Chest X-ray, PA view. Patient: 41 years old, sex F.
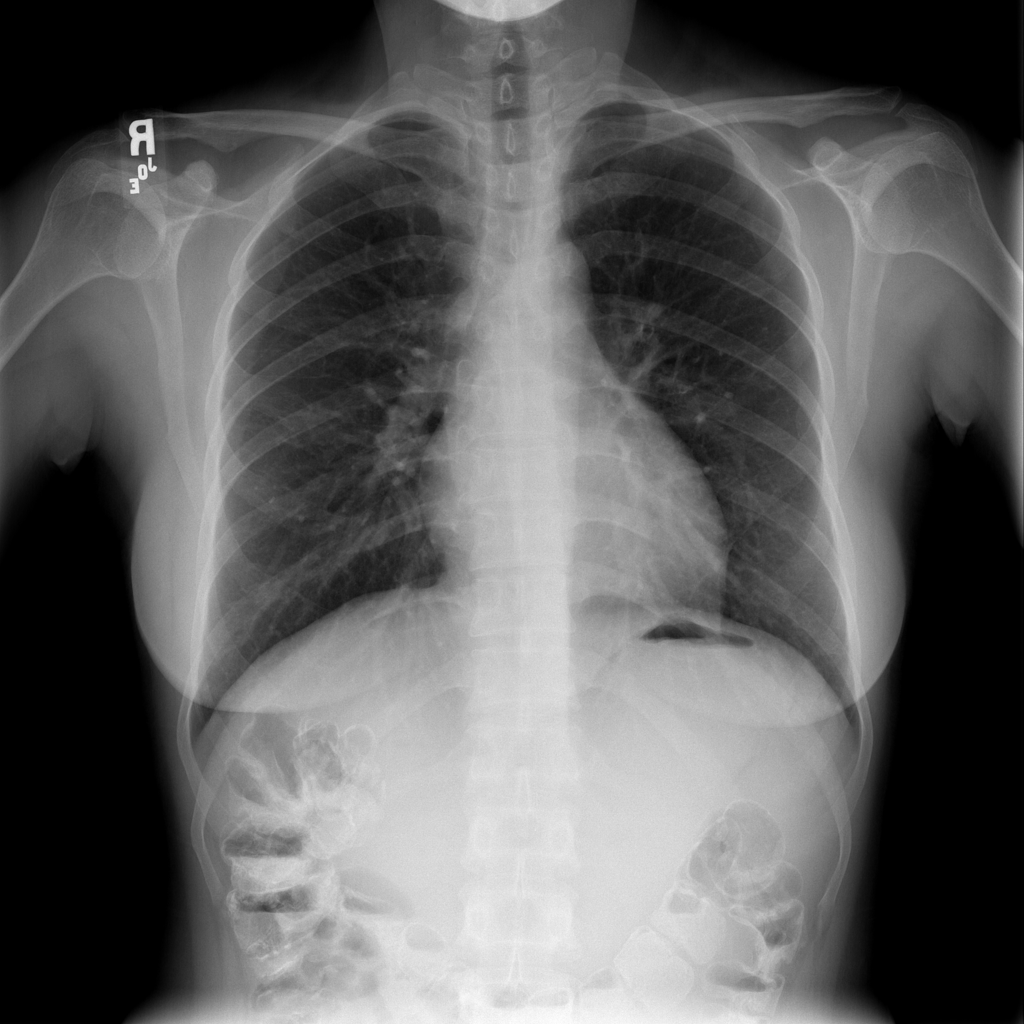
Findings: No Finding